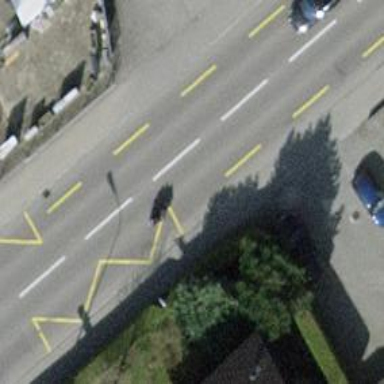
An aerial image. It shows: Public transport stop position.